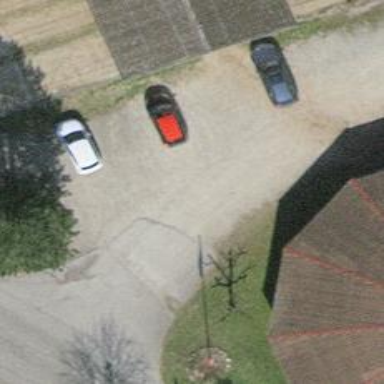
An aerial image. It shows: Compacted alley used as service road.